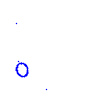
Particle: proton